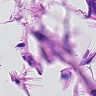
Metastatic tissue present: yes